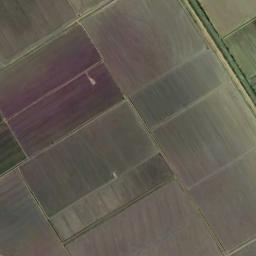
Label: rectangular_farmland